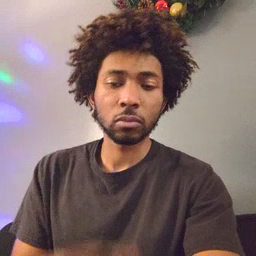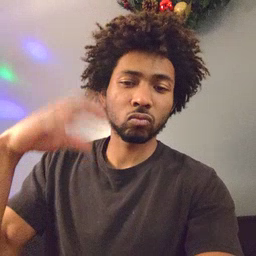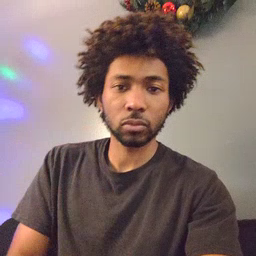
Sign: rain